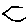
Label: hexagon